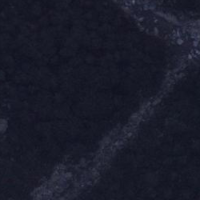
EUNIS habitat code: 41
Species observed at this site:
Primula hirsuta